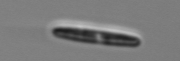
Label: pennate